Question: The following code:
'''
console.log(new function(){return this})
'''
is giving the following output:

Ref to the img, Please explain the output (why does such infinite repeating depth exists?).
note: I'm a newbie in javascript and was trying various code and found this behavior.
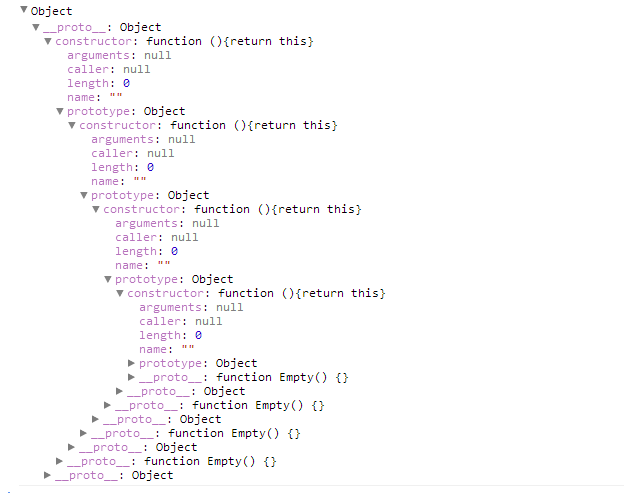
Answer: In JavaScript function is object and has all properties which belong to objects. So all of them you see in your console line.
Short description:
'name :''' - anonymous function in your case name of function is empty
'caller:null' function that call your function
'arguments: null' all arguments which were passed into function
You need take a look at Inheritance of JS
<URL>